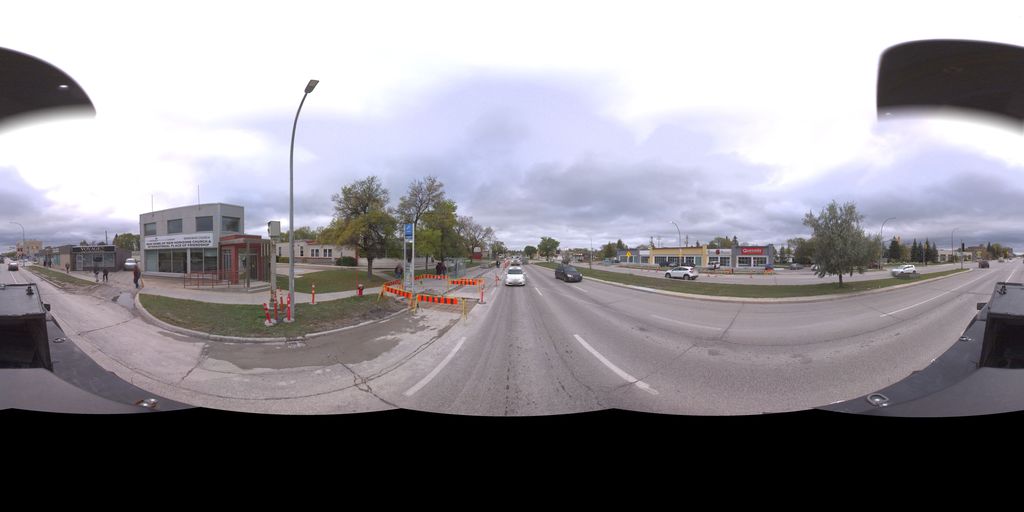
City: winnipeg